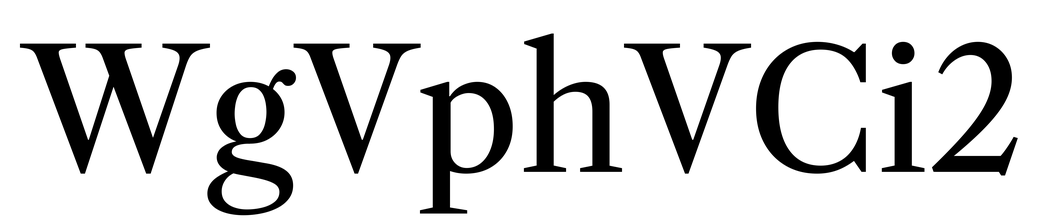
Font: LibreCaslonText_Regular